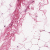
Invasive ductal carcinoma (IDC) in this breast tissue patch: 0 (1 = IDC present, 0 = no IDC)